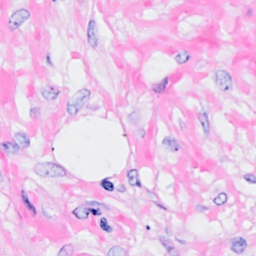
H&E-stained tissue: Breast